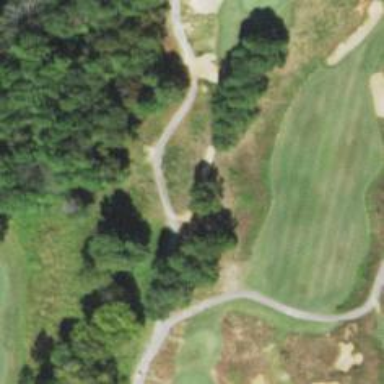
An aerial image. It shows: Footway that doubles as golf path.